Aerial crown-view tile of a tropical tree (Barro Colorado Island, Panama), acquired 20240716:
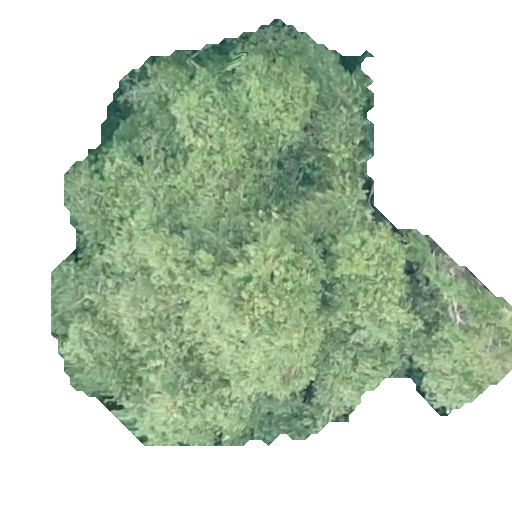
Species: Virola surinamensis
GBIF accepted scientific name: Virola surinamensis
Crown area: 205.287 m²